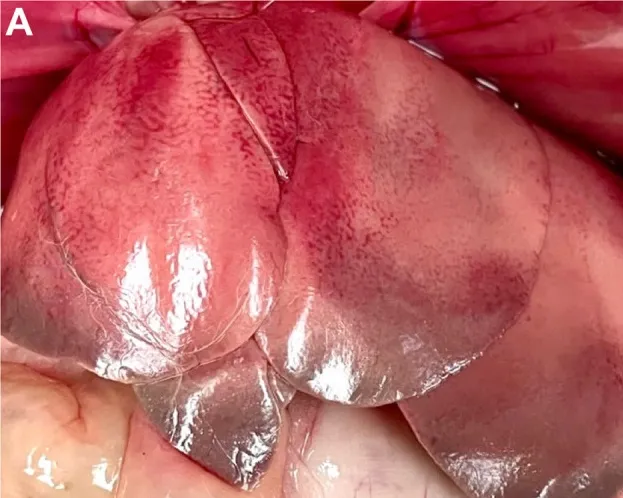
Necropsy findings in rabbit #4 (Oryctolagus cuniculus cuniculus) case. Liver with an enlarged, pale, and distinct lobular pattern with light gray discoloration in the edges of the lobes (likely a postmortem change) (A).
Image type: medical_photograph (other_medical_photograph)